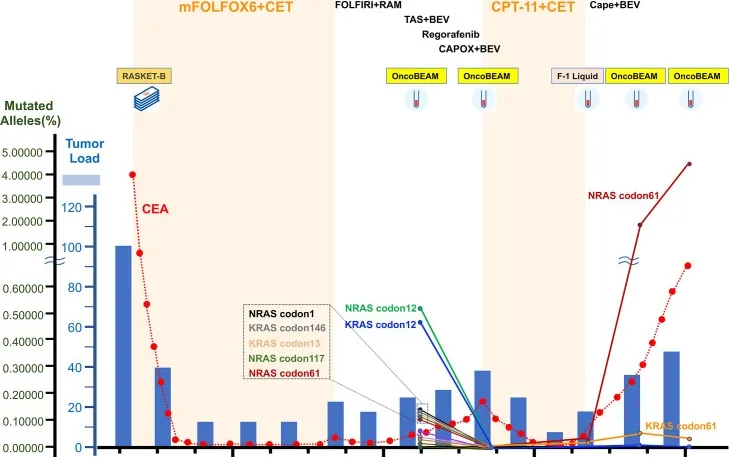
Schematic representation of the dynamics of RAS-altered clones monitored through circulating tumor DNA from the patient. Each treatment received by the patient is indicated on the graph. Blue bars represent variation of tumor load, compared to baseline, during treatments as specified above the graphs. Tumor load was calculated as percentage change based on measurable disease at initiation of treatment (baseline), set as 100%. The dotted red line indicates the changes in carcinoembryonic antigen (CEA) values (ng/ml). The solid lines show the course of the frequency of each RAS mutation (percentage of alleles) detected in circulating DNA at the indicated time points. Each RAS mutation is indicated by a differently colored solid line. CET, cetuximab; RAM, ramucirumab; TAS, tipiracil hydrochloride; BEV, bevacizumab; CAPOX, capecitabine and oxaliplatin; Cape,capecitabine; FOLFIRI, folinic acid, 5-fluorouracil and CPT-11; mFOLFOX, folinic acid, fluorouracil and oxaliplatin; F-1 Liquid, FoundationOne. Liquid CDx.
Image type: chart (chart)